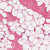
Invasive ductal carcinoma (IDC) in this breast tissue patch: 0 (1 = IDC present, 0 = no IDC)